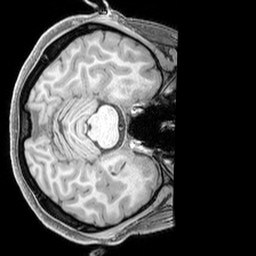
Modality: T1w
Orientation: axial
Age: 20
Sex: female
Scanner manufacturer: siemens
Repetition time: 2.3 s
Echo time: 0.00226 s